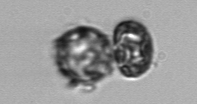
Label: Thalassiosira